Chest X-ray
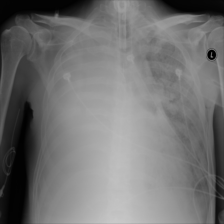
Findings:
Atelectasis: negative
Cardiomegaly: negative
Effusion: negative
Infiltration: positive
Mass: negative
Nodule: negative
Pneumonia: negative
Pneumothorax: negative
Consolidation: negative
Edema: negative
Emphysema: negative
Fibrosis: negative
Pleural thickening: negative
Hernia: negative